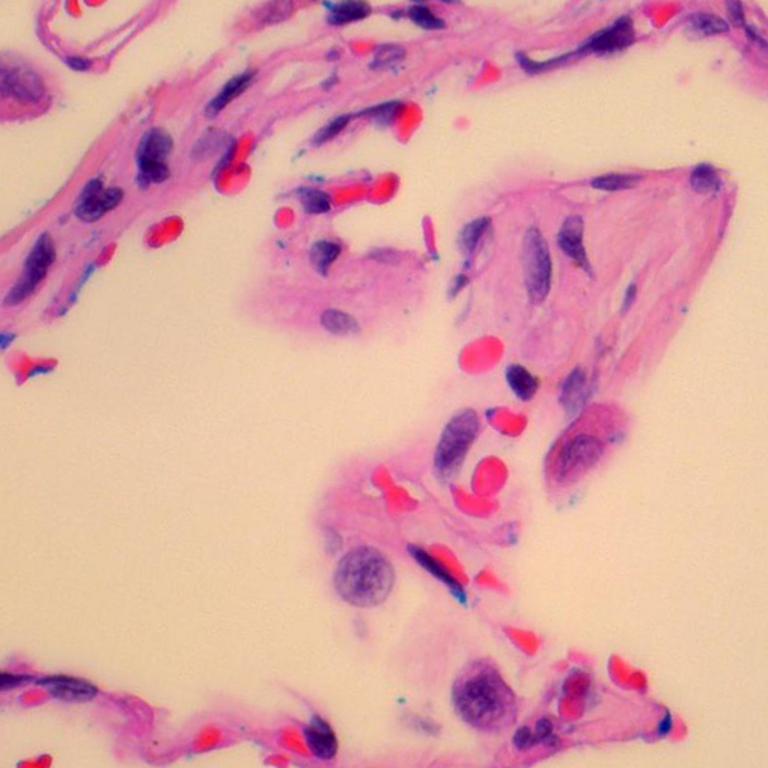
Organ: lung
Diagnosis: benign